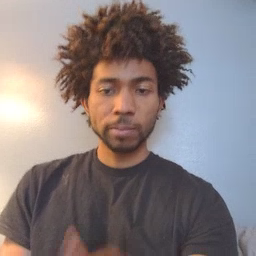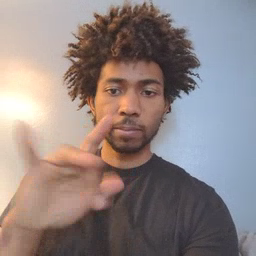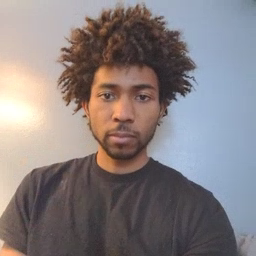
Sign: empty